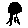
Label: tree